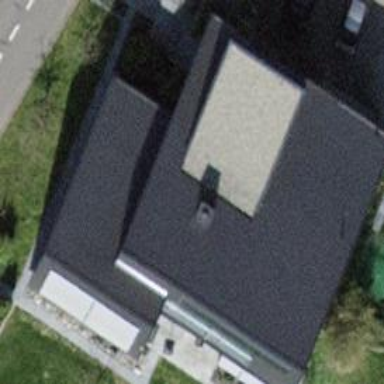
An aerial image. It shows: Detached building.